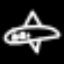
Label: airplane